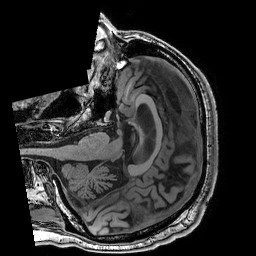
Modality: T1w
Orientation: axial
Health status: healthy
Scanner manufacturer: philips
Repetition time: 0.007628 s
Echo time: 0.00351 s